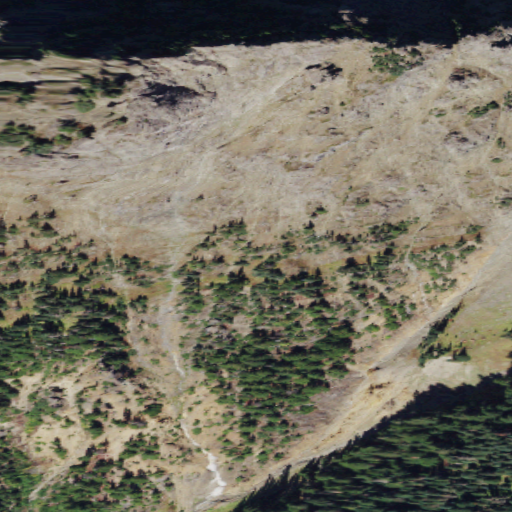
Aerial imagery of mountain in Washington named Church Mountain containing grassland, evergreen forest, shrub, and barren land